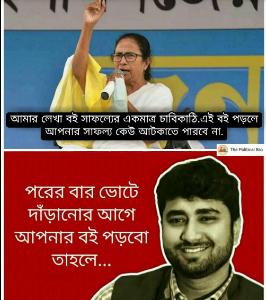
Text: আমার লেখা বই সফলতার একমাত্র চাবিকাঠি এই বই পড়লে আপনার সফলতা কেউ আটকাতে পারবে না পরের বার ভোটে দাড়ানোর আগে আপনার বই পড়বো তাহলে
Label: Non Hate